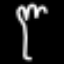
Label: fork